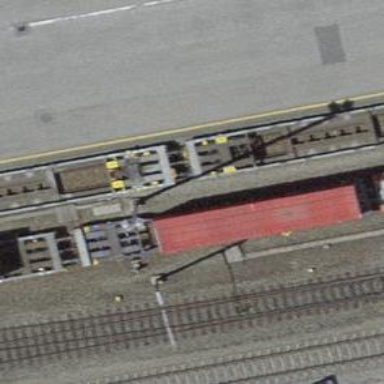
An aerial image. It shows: Railway switch.